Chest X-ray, AP view. Patient: 39 years old, sex M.
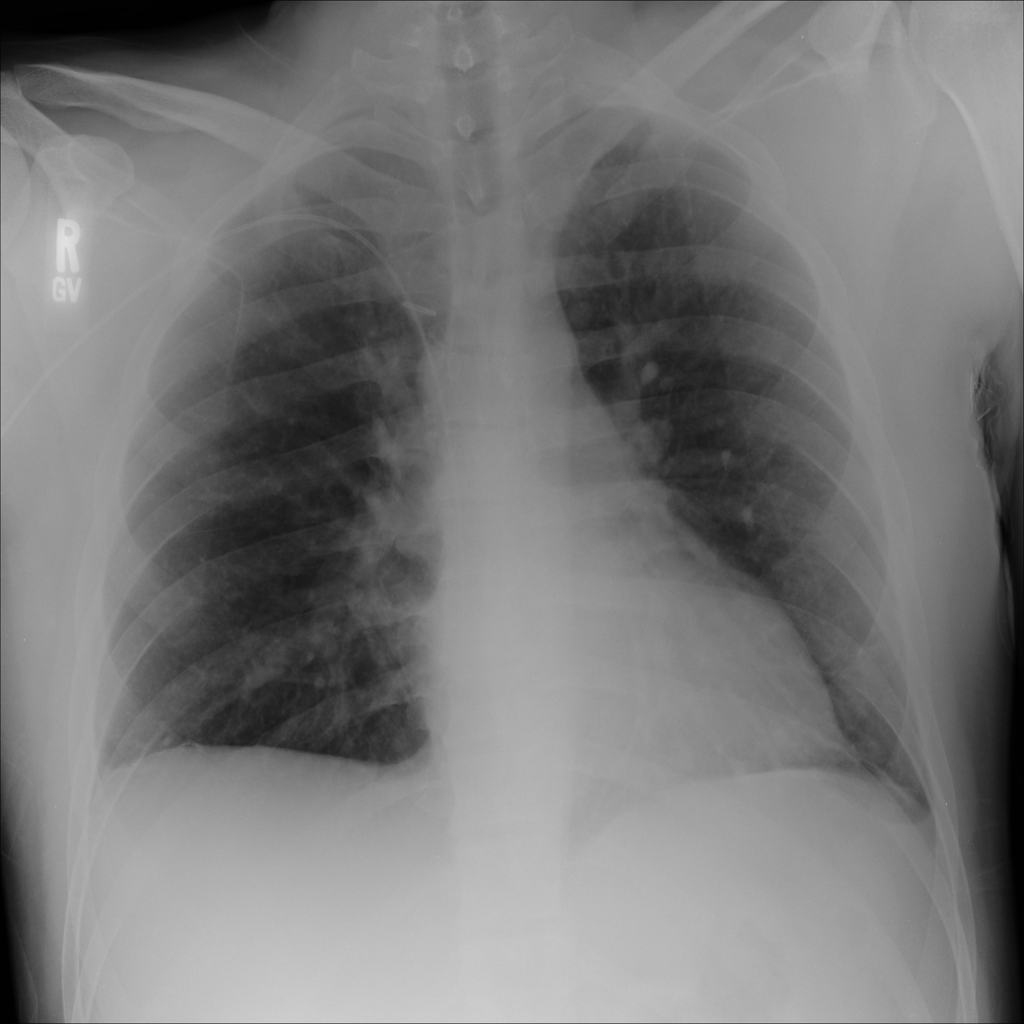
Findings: No Finding